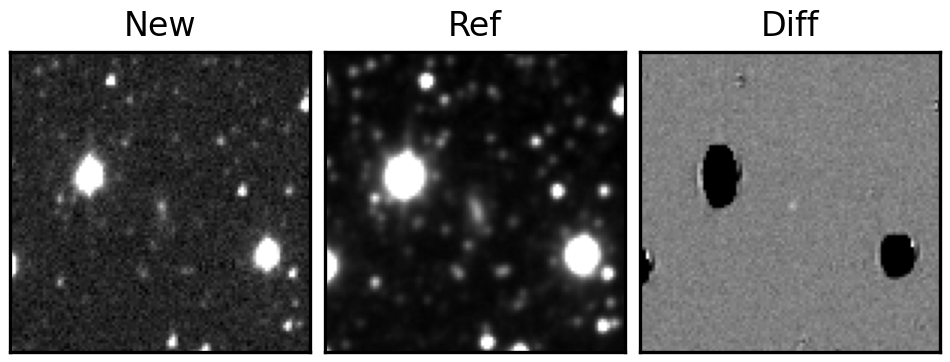
Label: real